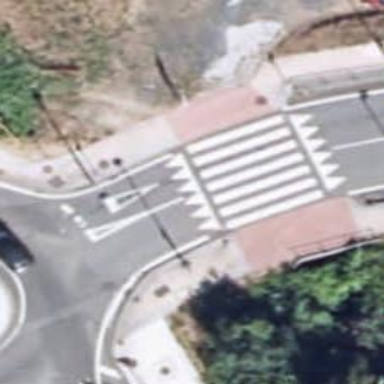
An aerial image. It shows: Marked crossing on the road.